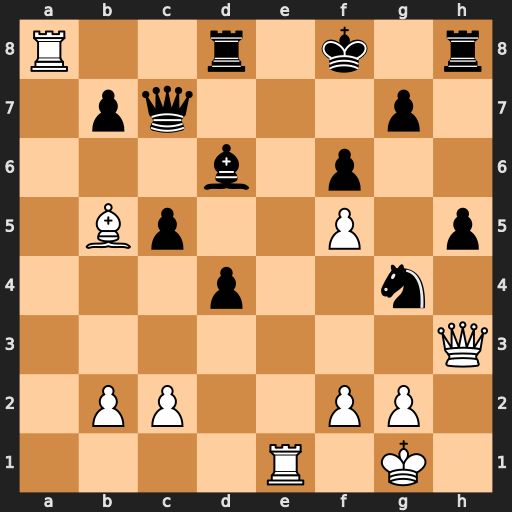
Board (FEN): R2r1k1r/1pq3p1/3b1p2/1Bp2P1p/3p2n1/7Q/1PP2PP1/4R1K1
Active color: w
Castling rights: -
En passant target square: -
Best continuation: Re8+ Rxe8 Rxe8+ Kf7 Rxh8 Bh2+ Kf1